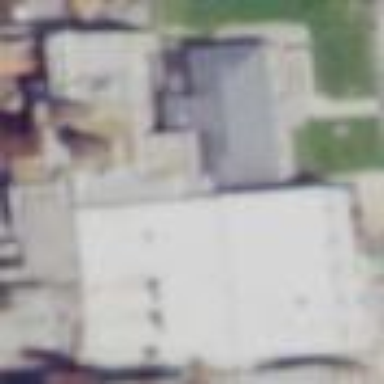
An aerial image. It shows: Building.